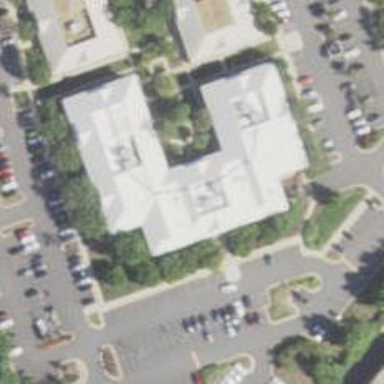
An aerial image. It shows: Government office.